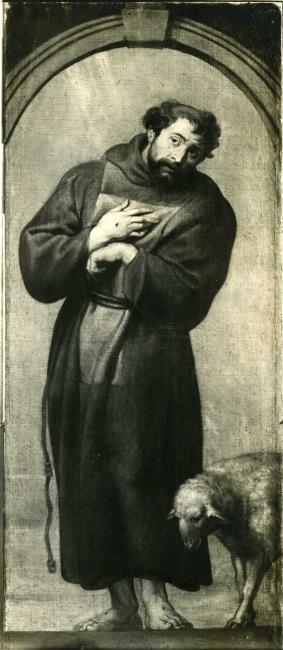
Title: Saint Francis of Assisi
Artist: Anoniem (Zuidelijke Nederlanden (historische regio)) na 1639
Earliest date: 1639
Latest date: 1639
Genre: painting
Iconography: cattle
Keywords: saint, habit, standing (position), full-length portrait, sheep